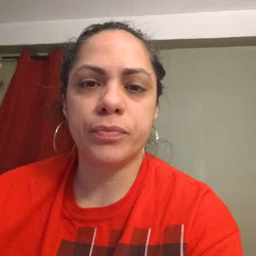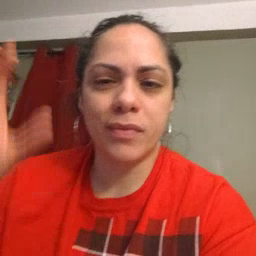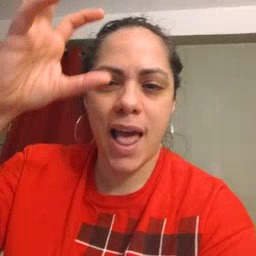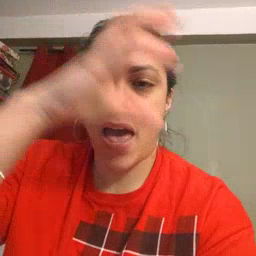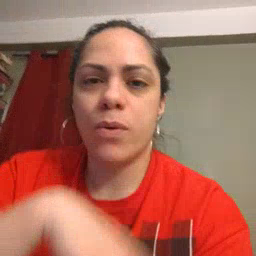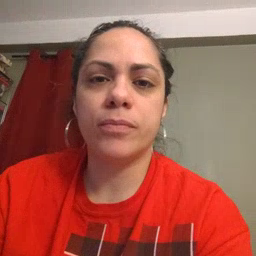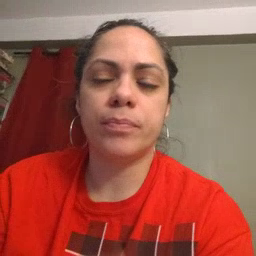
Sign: cloud